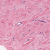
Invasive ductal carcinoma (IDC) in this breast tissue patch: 0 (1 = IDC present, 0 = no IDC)